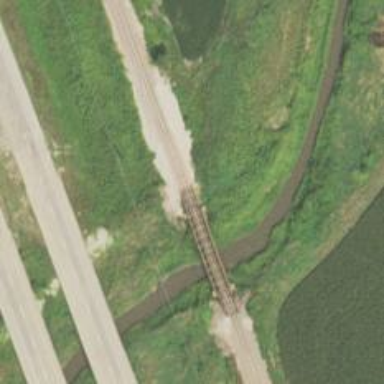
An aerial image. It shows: Bridge over railway line.